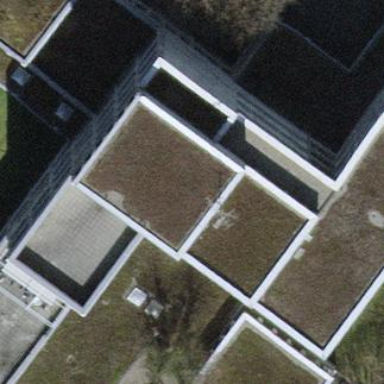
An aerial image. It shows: School building with flat roof.